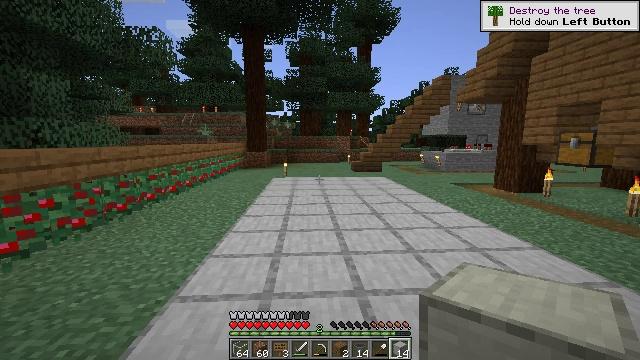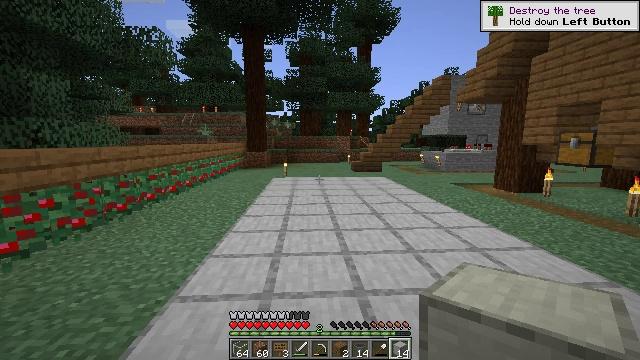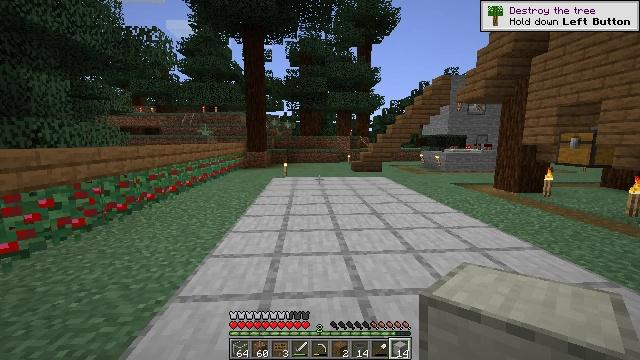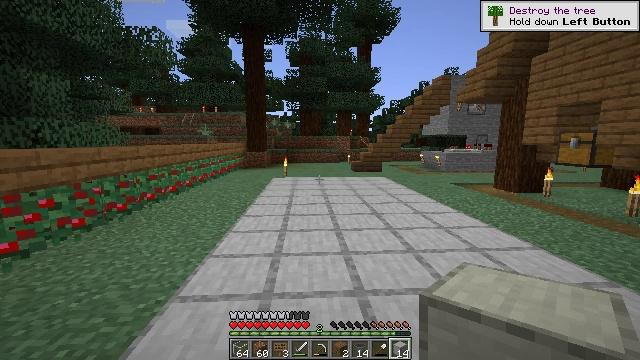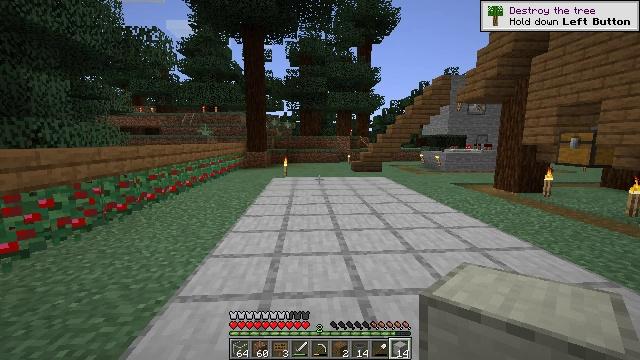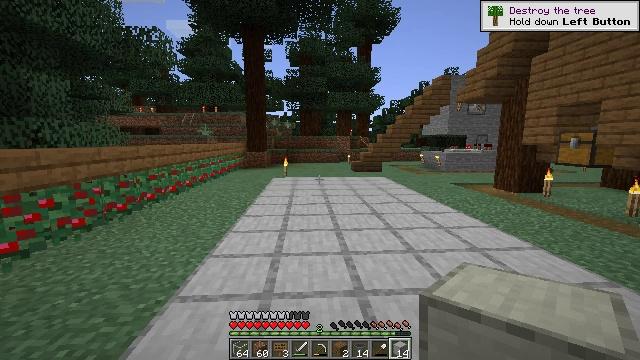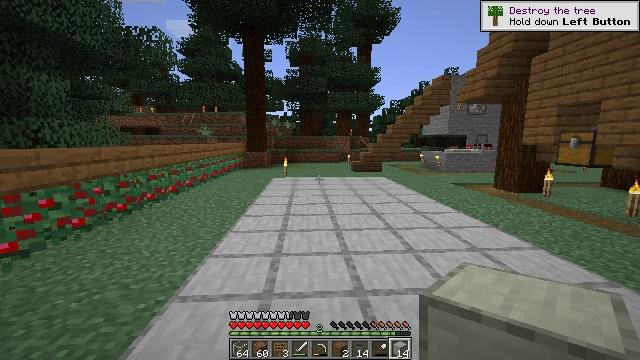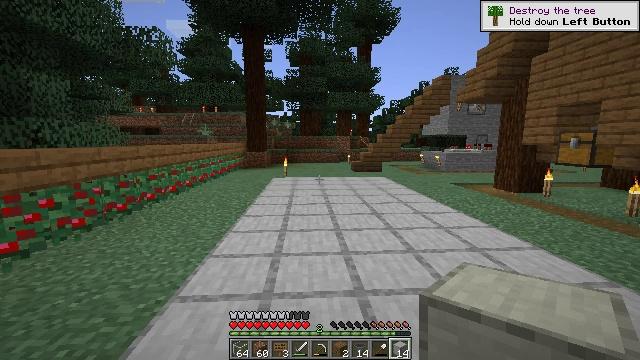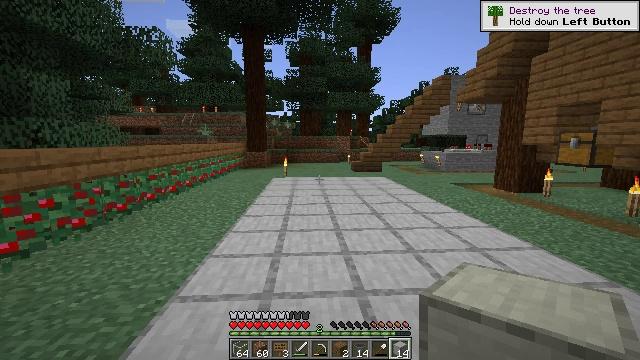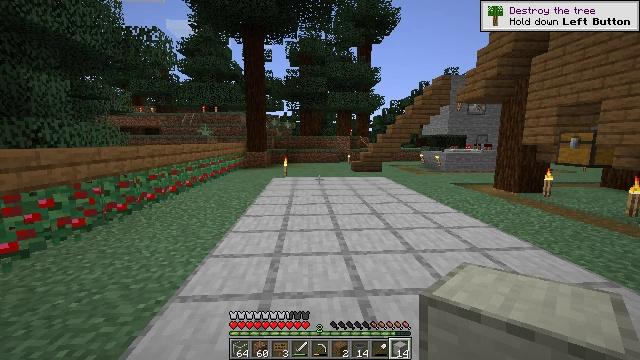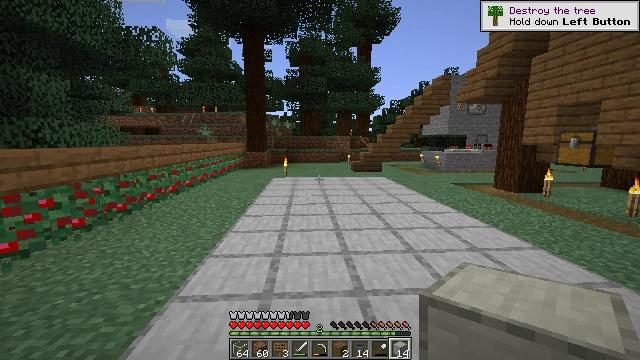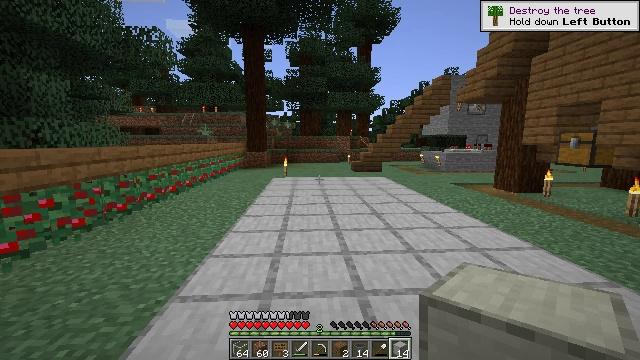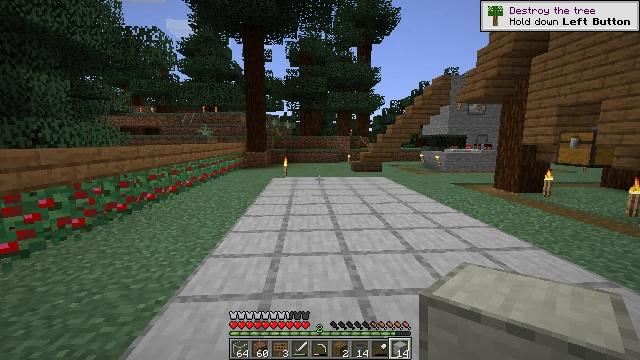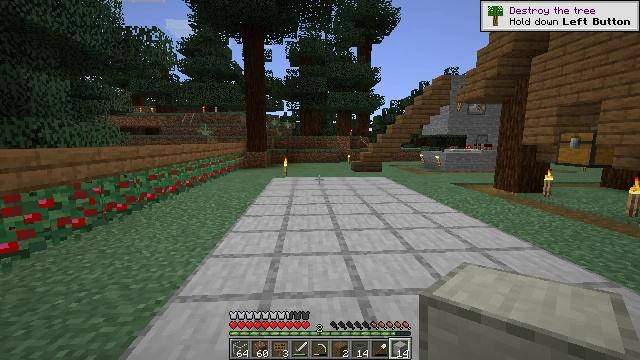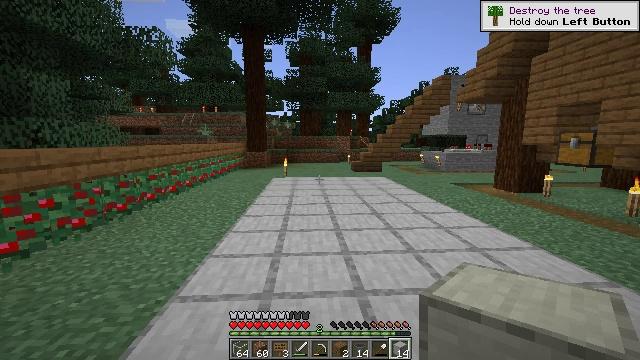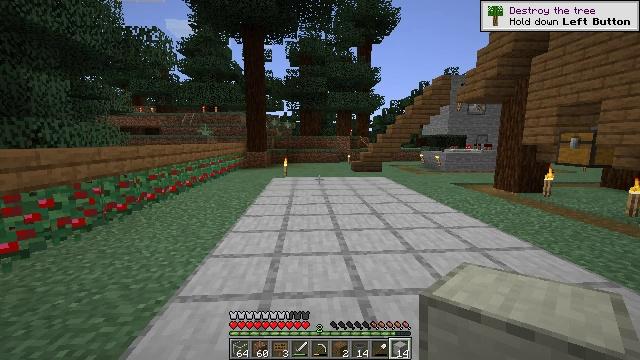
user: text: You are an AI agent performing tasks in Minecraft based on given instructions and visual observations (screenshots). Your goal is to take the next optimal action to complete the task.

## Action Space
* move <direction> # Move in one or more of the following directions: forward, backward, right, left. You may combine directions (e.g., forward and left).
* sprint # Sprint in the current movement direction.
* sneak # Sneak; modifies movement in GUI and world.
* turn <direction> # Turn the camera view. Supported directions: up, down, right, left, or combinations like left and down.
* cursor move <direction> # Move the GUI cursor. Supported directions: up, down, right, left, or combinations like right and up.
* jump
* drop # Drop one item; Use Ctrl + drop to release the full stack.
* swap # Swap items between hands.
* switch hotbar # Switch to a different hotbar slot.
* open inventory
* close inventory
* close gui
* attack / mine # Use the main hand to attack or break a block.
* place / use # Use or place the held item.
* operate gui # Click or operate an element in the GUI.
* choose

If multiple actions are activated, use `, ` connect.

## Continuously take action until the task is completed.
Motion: motion action
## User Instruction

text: Mine the smooth stone.
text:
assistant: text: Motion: no_op
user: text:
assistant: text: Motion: no_op
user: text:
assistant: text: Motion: no_op
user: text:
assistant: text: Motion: no_op
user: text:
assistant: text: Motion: no_op
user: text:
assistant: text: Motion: no_op
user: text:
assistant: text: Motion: no_op
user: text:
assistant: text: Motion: no_op
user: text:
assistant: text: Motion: no_op
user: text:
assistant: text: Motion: no_op
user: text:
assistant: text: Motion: no_op
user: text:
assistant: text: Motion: no_op
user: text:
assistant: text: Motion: no_op
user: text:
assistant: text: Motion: no_op
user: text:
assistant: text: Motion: no_op
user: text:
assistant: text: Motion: no_op
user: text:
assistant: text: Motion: no_op
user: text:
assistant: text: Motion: no_op
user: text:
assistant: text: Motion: no_op
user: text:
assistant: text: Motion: no_op
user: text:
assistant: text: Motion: no_op
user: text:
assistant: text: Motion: no_op
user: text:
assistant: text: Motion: no_op
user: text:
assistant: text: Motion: no_op
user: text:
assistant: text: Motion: no_op
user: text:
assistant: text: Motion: no_op
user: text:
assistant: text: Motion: no_op
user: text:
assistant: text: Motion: no_op
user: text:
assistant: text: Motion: no_op
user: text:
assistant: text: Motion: no_op